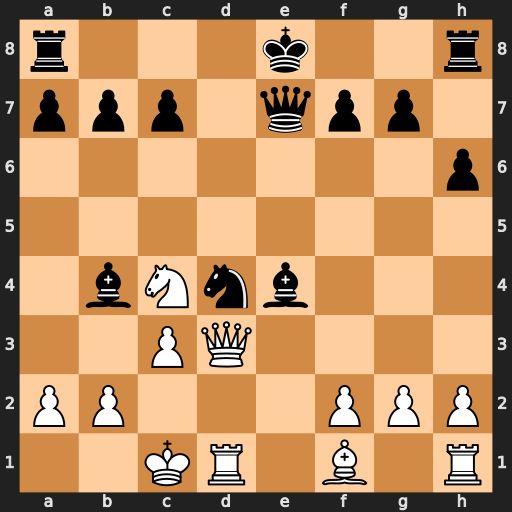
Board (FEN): r3k2r/ppp1qpp1/7p/8/1bNnb3/2PQ4/PP3PPP/2KR1B1R
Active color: w
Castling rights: kq
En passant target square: -
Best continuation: Qxd4 Bc5 Qxg7